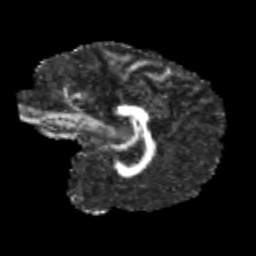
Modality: FA
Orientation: sagittal
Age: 14
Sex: female
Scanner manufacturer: siemens
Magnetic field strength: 3 T
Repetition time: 3.8 s
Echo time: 0.07 s